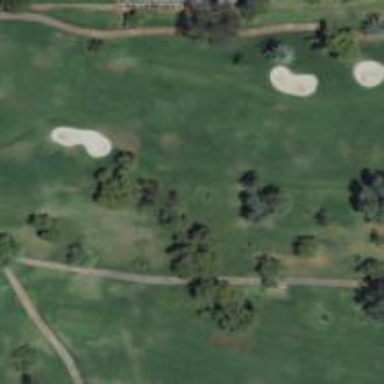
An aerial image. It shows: View of golf hole.